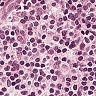
Metastatic tissue present: no